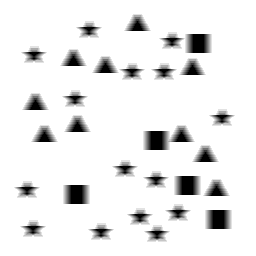
Squares: 5
Triangles: 10
Stars: 15
Total shapes: 30